Field crop: maize
Growth stage: 2
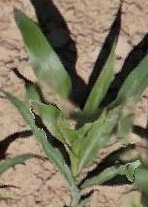
Species: maize